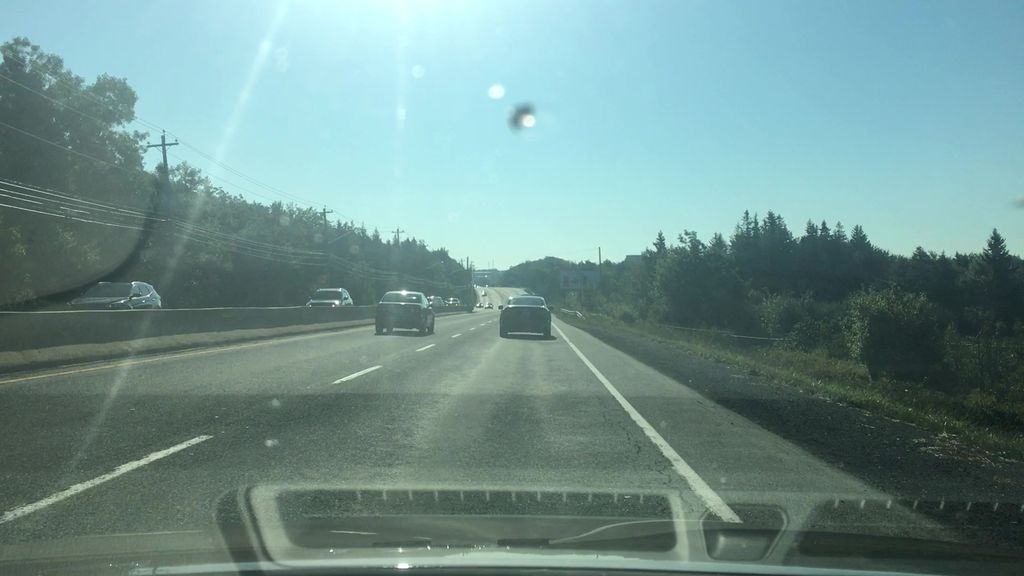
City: halifax